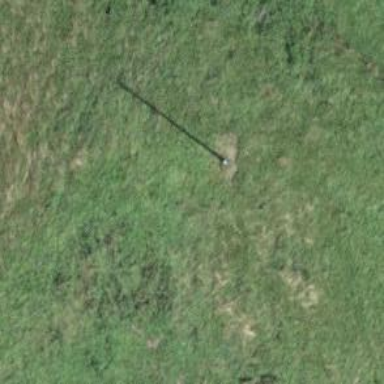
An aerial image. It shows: Utility pole in the area.